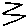
Label: zigzag